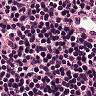
Metastatic tissue present: no